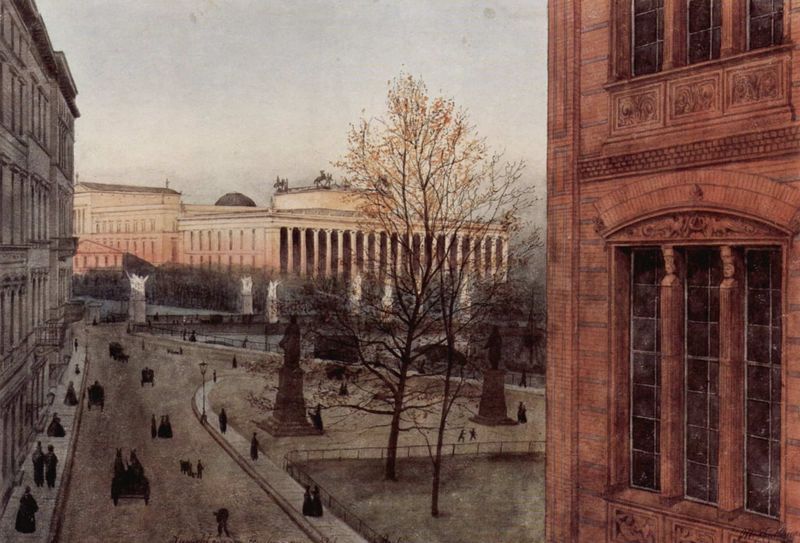
Titel: Berlin, Blick von der Bauakademie über den Lustgarten zum Alten und Neuen Museum
Künstler: Oskar Lindheimer
Standort: Berlin
Institution: Berlin Museum
Schlagwörter: baum, gemälde, himmel, schatten, bäume, fluss, menschen, stadt, braun, fenster, frankreich, fussgänger, grau, jahrhundertwende, kleid, laterne, laternen, licht, paris, schwarz, strasse, säule, säulen, weiss, anlage, gebäude, haus, park, rot, schnee, weg, wiese, zaun, architektur, blass, sockel, bild, dämmerung, häuser, brücke, gitter, klassizismus, personen, rosa, kinder, pferd, pferde, statue, ansicht, bogen, fahnen, fassade, fassaden, passanten, ziegel, herbst, winter, spazieren, kutsche, platz, figuren, wagen, kuppel, querformat, geländer, stimmung, silhouetten, berlin, antike, bürgersteig, gehsteig, palast, denkmal, mauerwerk, baun, gehweg, bürger, entwurf, flanieren, spazierengehen, fries, krümmung, leben, gesims, skulpturen, stäbe, statuen, verkehr, rötlich, historismus, tempel, museum, london, strassenecke, akademie, kapitol, klenze, schinkel, fuhrwerk, paare, pferdekutsche, pferdewagen, bauakademie, kuppek, menshen, herst, ziegelhaus